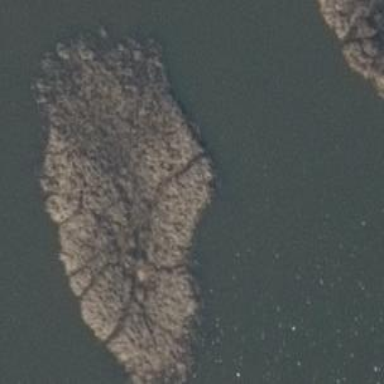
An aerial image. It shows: Reedbed wetland with islet.